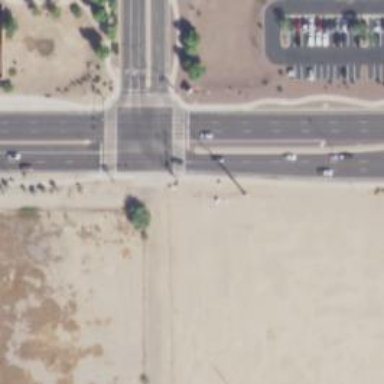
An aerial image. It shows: Crossing road.